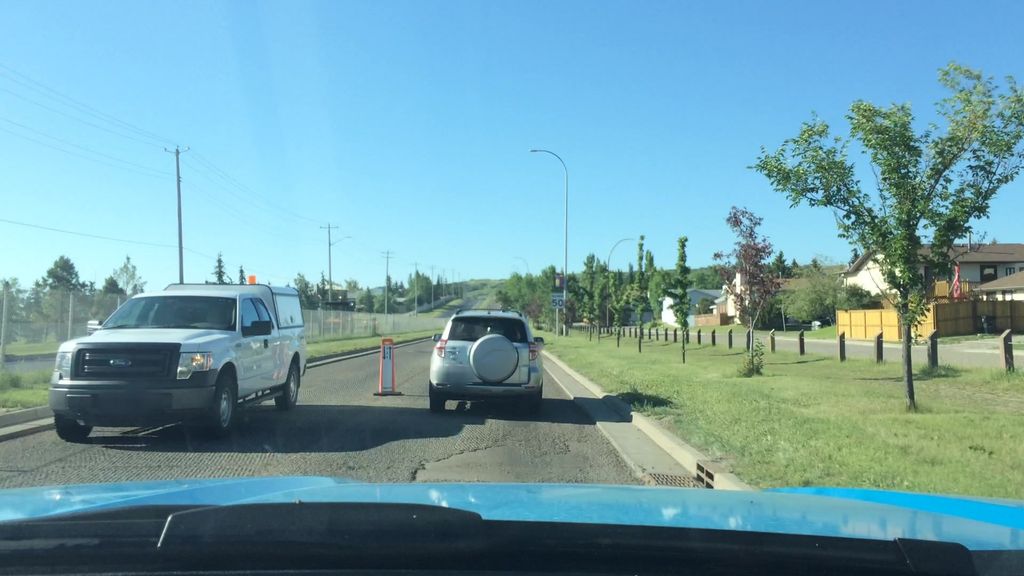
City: calgary